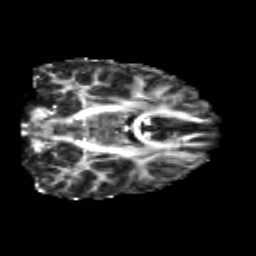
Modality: FA
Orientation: coronal
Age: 24
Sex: male
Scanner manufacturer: siemens
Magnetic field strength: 3 T
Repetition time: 3.5 s
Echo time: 0.113 s